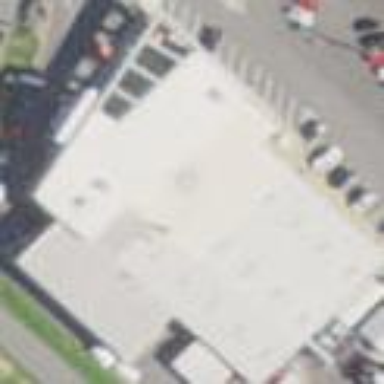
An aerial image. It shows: Car shop building.